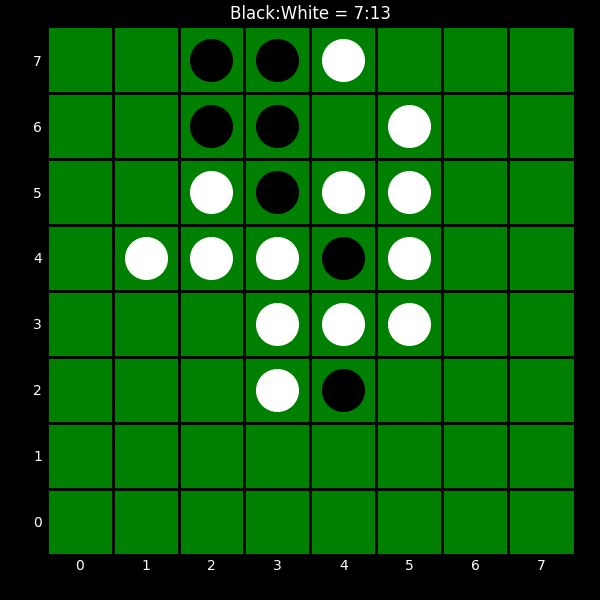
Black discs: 7
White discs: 13